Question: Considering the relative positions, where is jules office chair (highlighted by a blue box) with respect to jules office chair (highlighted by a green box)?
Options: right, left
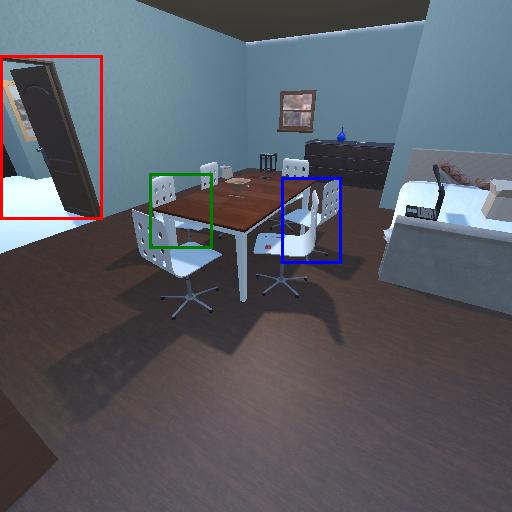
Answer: right